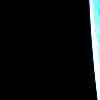
Label: space